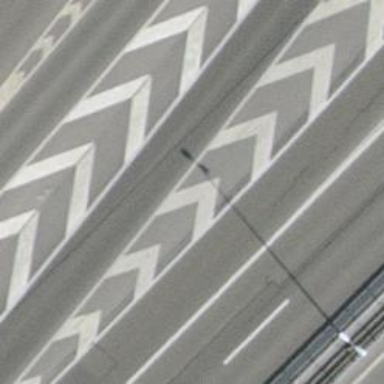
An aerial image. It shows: Motorway link.